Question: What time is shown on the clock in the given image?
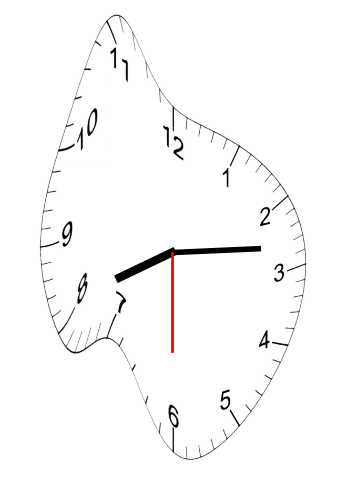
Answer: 08:13:30